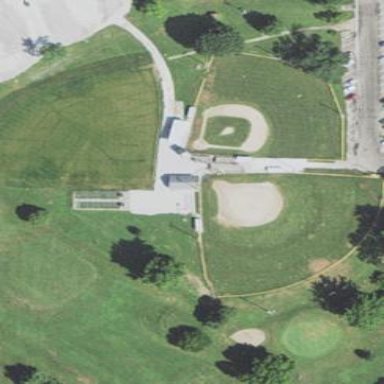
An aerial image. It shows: Baseball pitch for leisure and sports activities.